Interaction volume radius: 5 \u00c5
Interaction volume height: 15 \u00c5
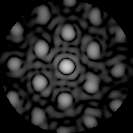
Disorder parameter: 0.3609